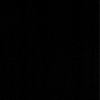
Label: dusty